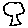
Label: tree